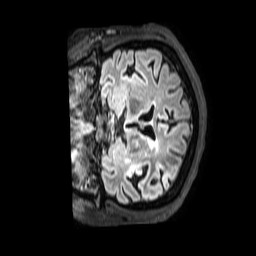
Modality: FLAIR
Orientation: coronal
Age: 53
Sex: female
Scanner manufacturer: philips
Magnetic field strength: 3 T
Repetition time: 4.8 s
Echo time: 0.2864 s